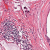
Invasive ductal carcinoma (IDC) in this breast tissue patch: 1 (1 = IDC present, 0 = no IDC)